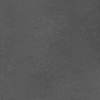
Atmospheric dust classification: dusty